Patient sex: M
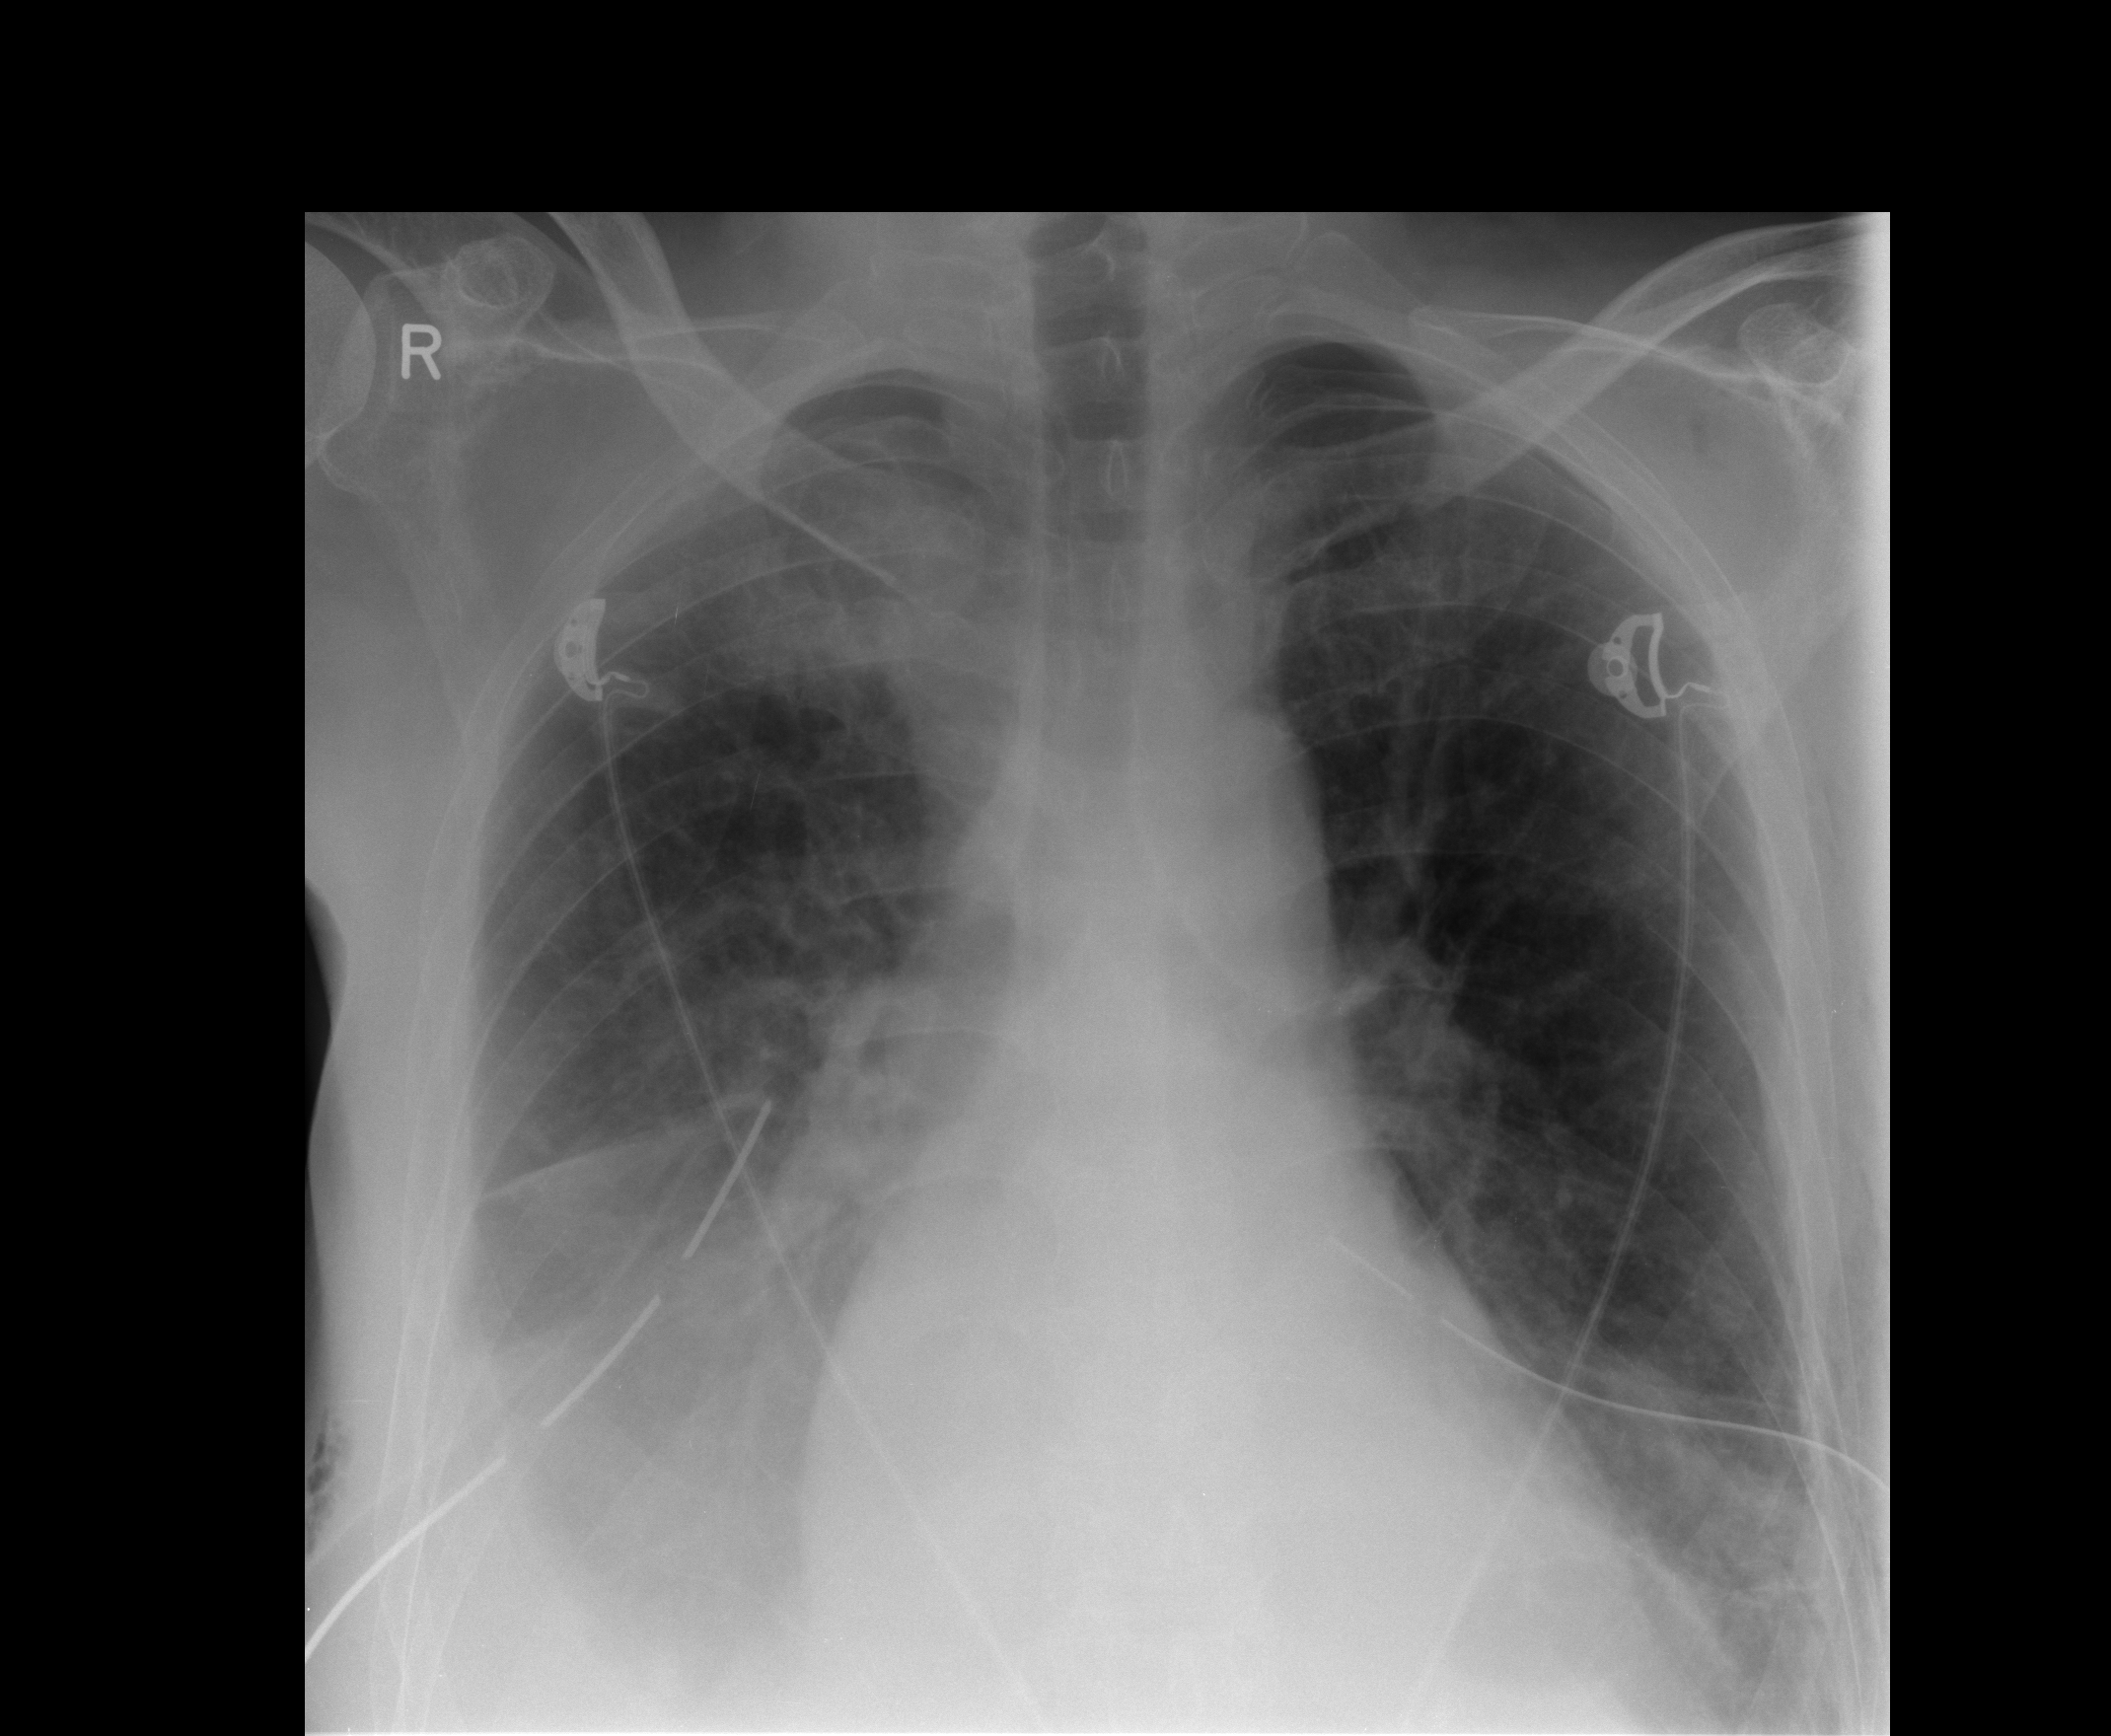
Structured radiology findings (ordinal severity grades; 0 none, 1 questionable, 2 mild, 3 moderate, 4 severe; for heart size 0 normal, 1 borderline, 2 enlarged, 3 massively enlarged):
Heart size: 0
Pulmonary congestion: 0
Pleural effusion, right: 2
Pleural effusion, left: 1
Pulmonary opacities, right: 0
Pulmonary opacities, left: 0
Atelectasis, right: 0
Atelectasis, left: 0